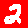
Digit: 2